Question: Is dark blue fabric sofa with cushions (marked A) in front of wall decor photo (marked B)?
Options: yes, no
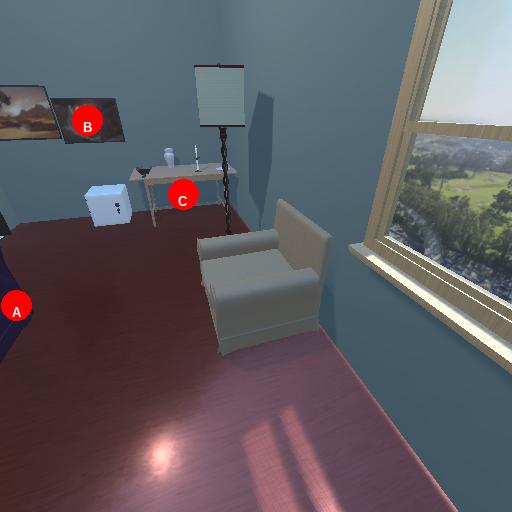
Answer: yes